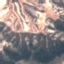
Label: HerbaceousVegetation